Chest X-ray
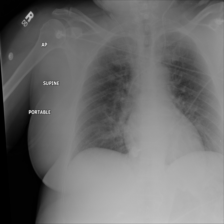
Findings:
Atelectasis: negative
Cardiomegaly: negative
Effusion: negative
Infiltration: positive
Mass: negative
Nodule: negative
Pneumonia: negative
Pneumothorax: negative
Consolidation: negative
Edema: negative
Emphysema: negative
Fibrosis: negative
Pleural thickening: negative
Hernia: negative